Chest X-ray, PA view. Patient: 58 years old, sex F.
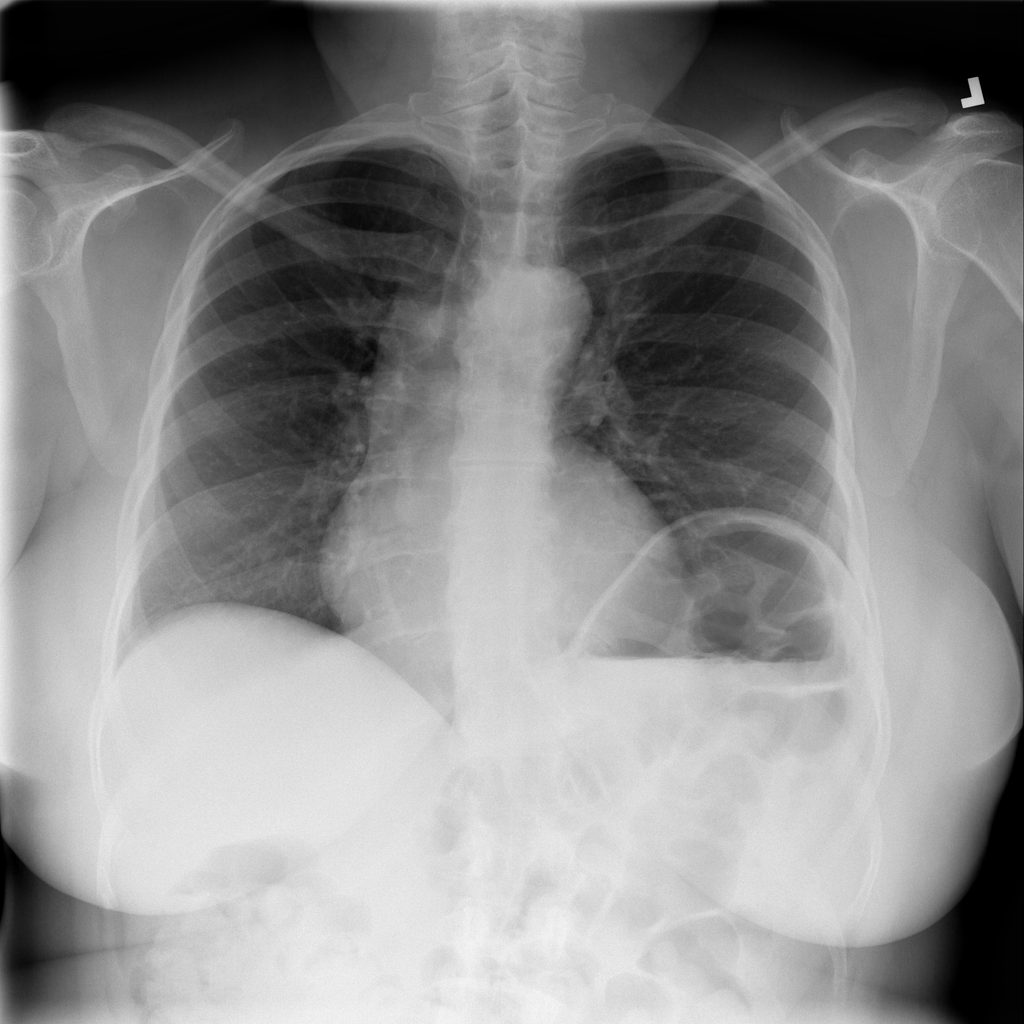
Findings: Infiltration